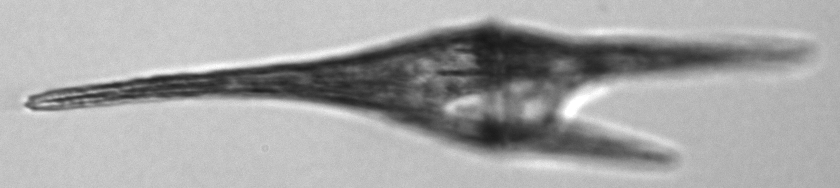
Label: Tripos_furca